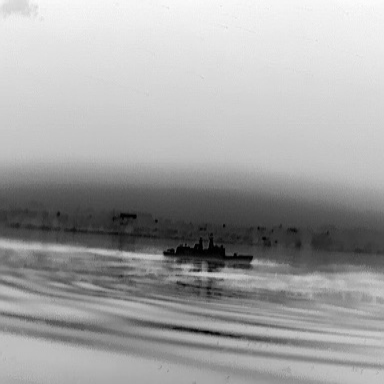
There is a warship in the infrared image.